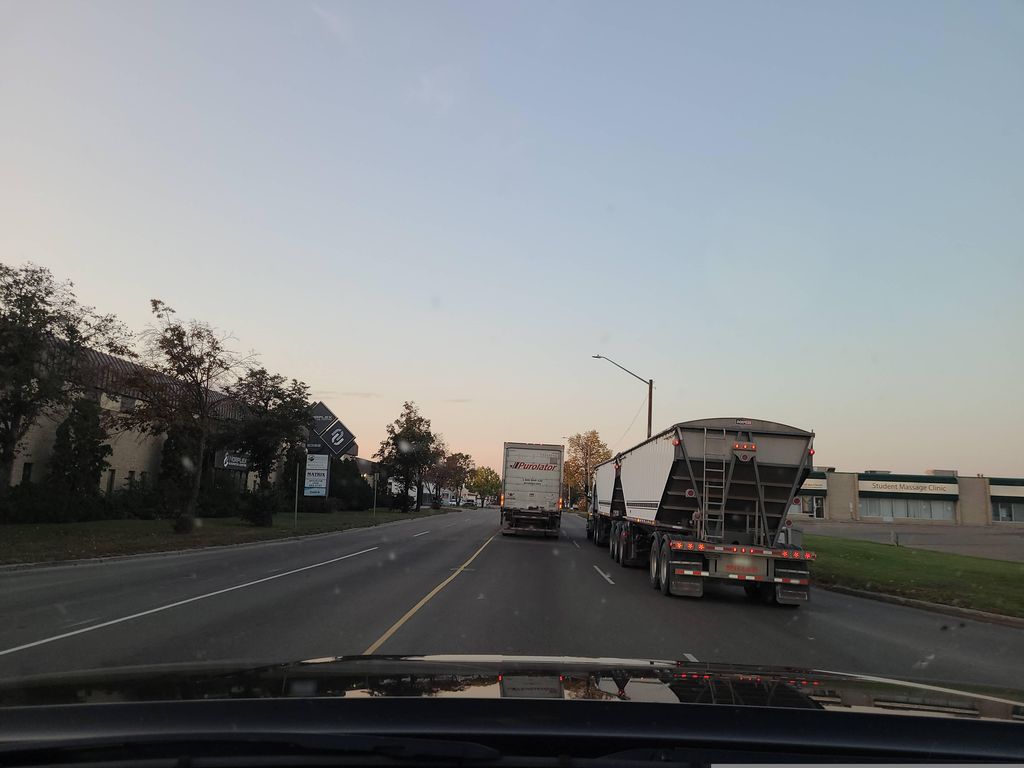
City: saskatoon